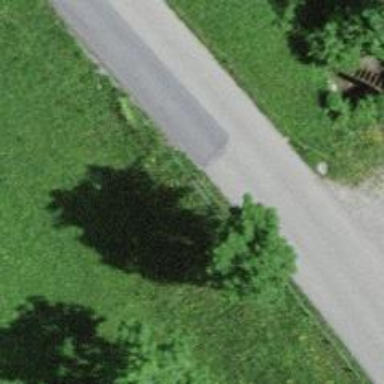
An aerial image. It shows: Tertiary road on asphalt surface on bridge.